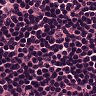
Metastatic tissue present: no